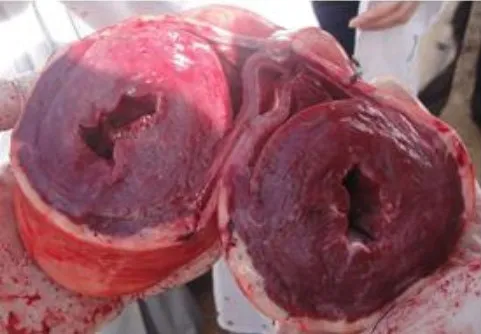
Heart: Left ventricular hypertrophy and right ventricular dilatation.
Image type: medical_photograph (other_medical_photograph)